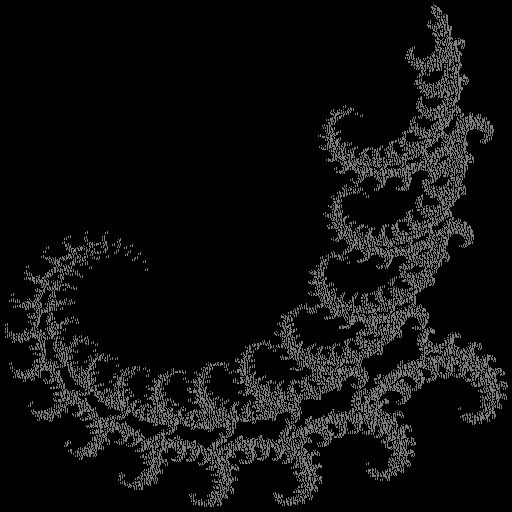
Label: coral